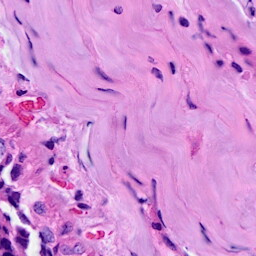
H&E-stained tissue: Breast